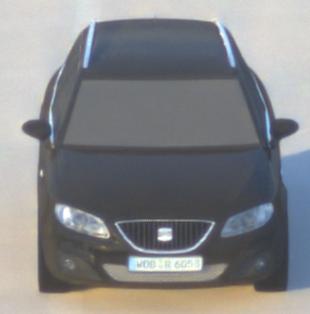
Make: SEAT
Model: Exeo ST 1.6
Detailed model: Exeo (3R) ST
Model produced from: 2010/05
Model produced until: 2010/08
Doors: 5
Color: black
Road condition: dry road
Daytime: sunrise or sunset
Contrast: medium contrast